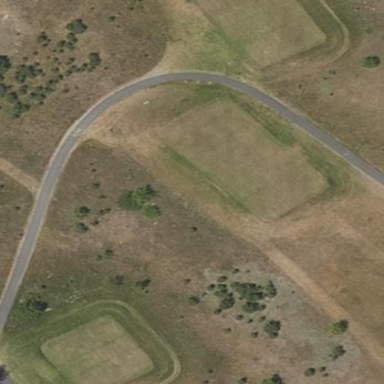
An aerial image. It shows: Golf tee.